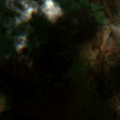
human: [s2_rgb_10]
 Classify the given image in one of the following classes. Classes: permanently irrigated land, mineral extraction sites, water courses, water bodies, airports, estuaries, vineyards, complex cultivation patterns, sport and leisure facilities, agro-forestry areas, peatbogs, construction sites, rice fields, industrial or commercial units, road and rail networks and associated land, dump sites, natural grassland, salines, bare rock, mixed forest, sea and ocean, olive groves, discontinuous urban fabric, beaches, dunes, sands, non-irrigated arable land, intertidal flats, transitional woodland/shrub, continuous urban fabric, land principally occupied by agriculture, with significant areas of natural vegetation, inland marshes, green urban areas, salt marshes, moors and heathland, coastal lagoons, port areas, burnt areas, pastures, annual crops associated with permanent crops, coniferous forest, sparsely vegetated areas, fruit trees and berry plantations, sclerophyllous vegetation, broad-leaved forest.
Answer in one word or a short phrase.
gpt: pastures, coniferous forest, peatbogs